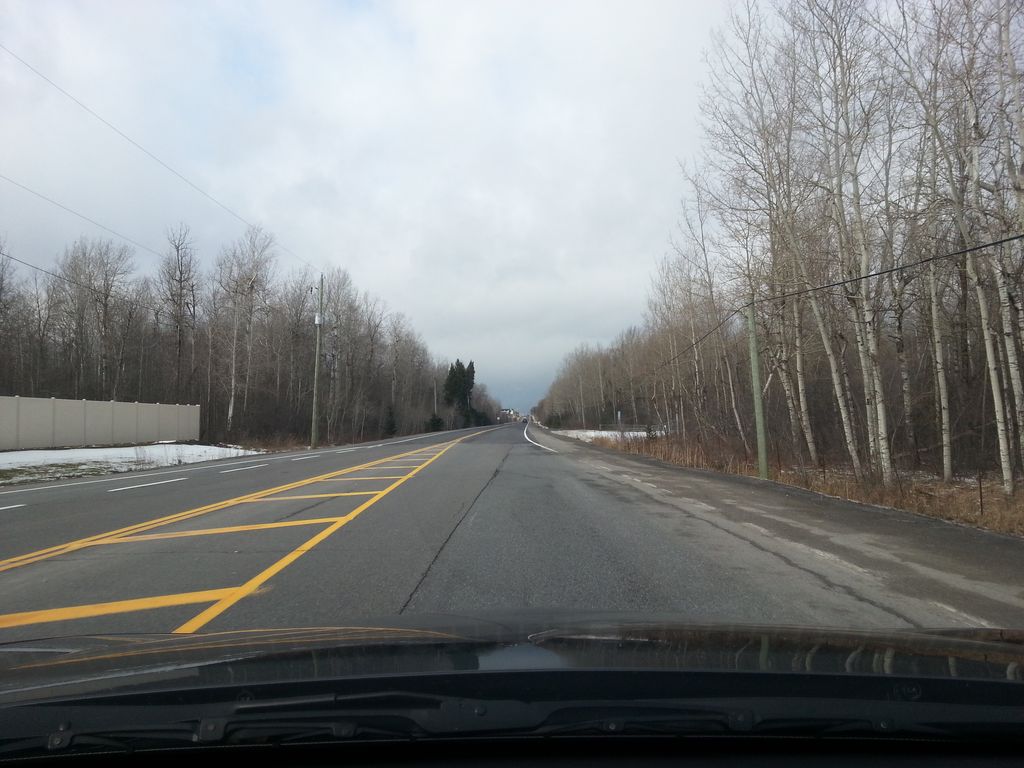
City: ottawa-gatineau